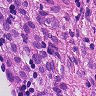
Metastatic tissue present: yes